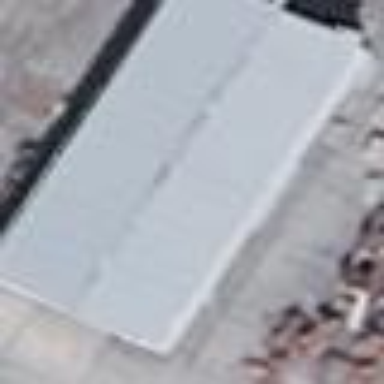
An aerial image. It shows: Gabled building with white exterior. The roof is oriented along the structure.